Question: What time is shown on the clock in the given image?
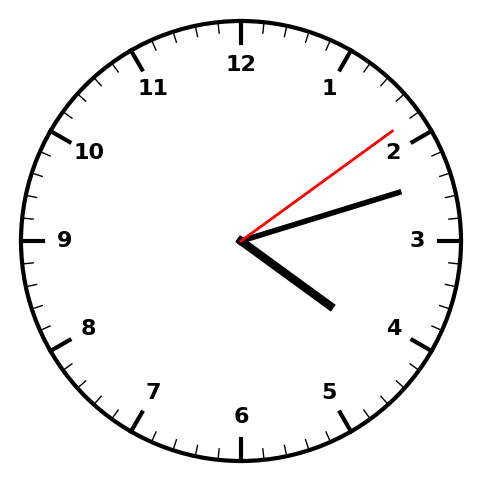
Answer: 04:12:09